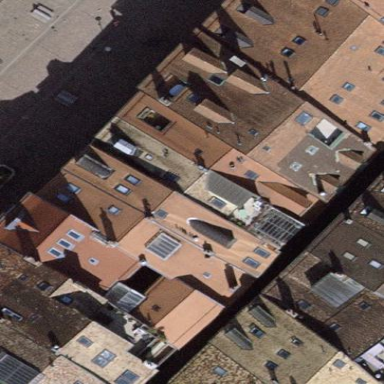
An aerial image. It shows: Building with gabled roof covered in roof tiles. The roof orientation is across the building.